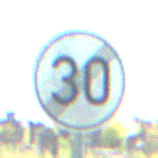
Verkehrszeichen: EndeGeschwindigkeit30
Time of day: Midday
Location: Outdoor (Special)
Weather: PartlyCloudy
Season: NotSpecified
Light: Natural